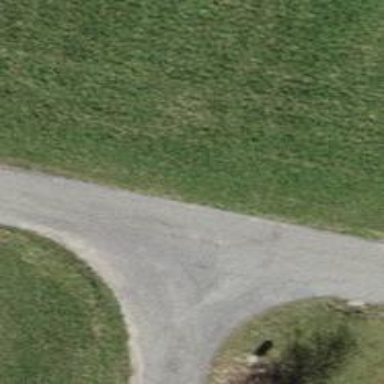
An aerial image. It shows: Asphalt road track with grade1 track quality suitable for agricultural vehicles.